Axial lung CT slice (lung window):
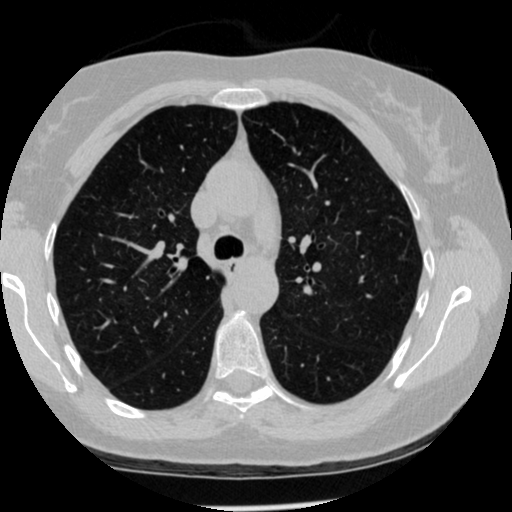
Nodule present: no